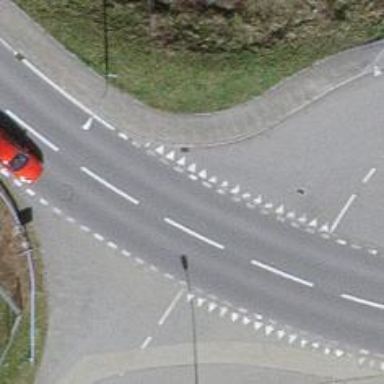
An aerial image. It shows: Tertiary road with separate sidewalks on both sides.